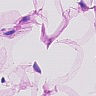
Metastatic tissue present: no